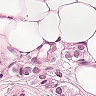
Metastatic tissue present: yes